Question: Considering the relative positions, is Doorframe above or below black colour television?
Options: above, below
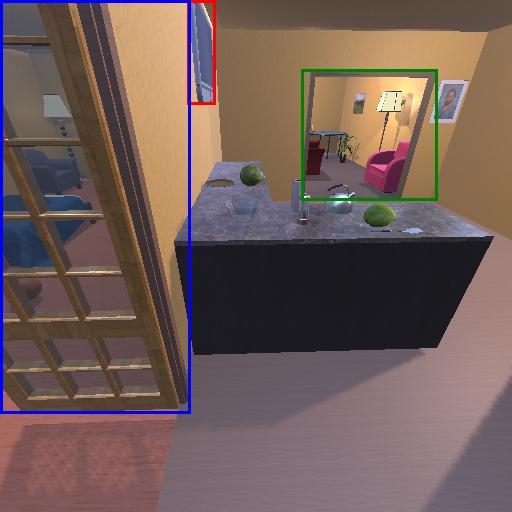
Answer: above